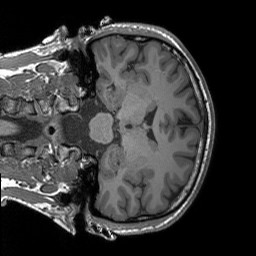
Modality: T1w
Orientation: coronal